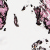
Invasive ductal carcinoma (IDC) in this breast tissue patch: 0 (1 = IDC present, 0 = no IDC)